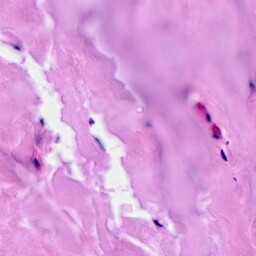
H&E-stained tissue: Breast